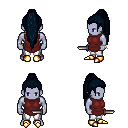
a pixel art fantasy rpg character, male body template, dark elf, purple skin, maroon tunic, white pants, raven extra-long topknot hairstyle, bracelets, gold boots, dagger, four views (front, back, left, right), 2x2 character sprite sheet, small pixel art, hard edges, no anti-aliasing